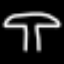
Label: mushroom